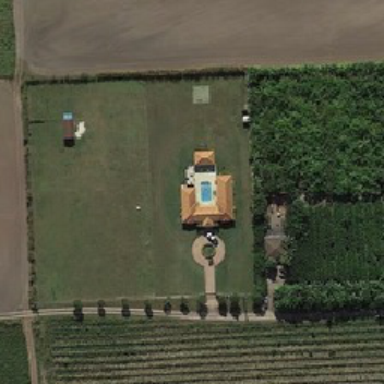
On the right side of the building is a thick forest .